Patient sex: F
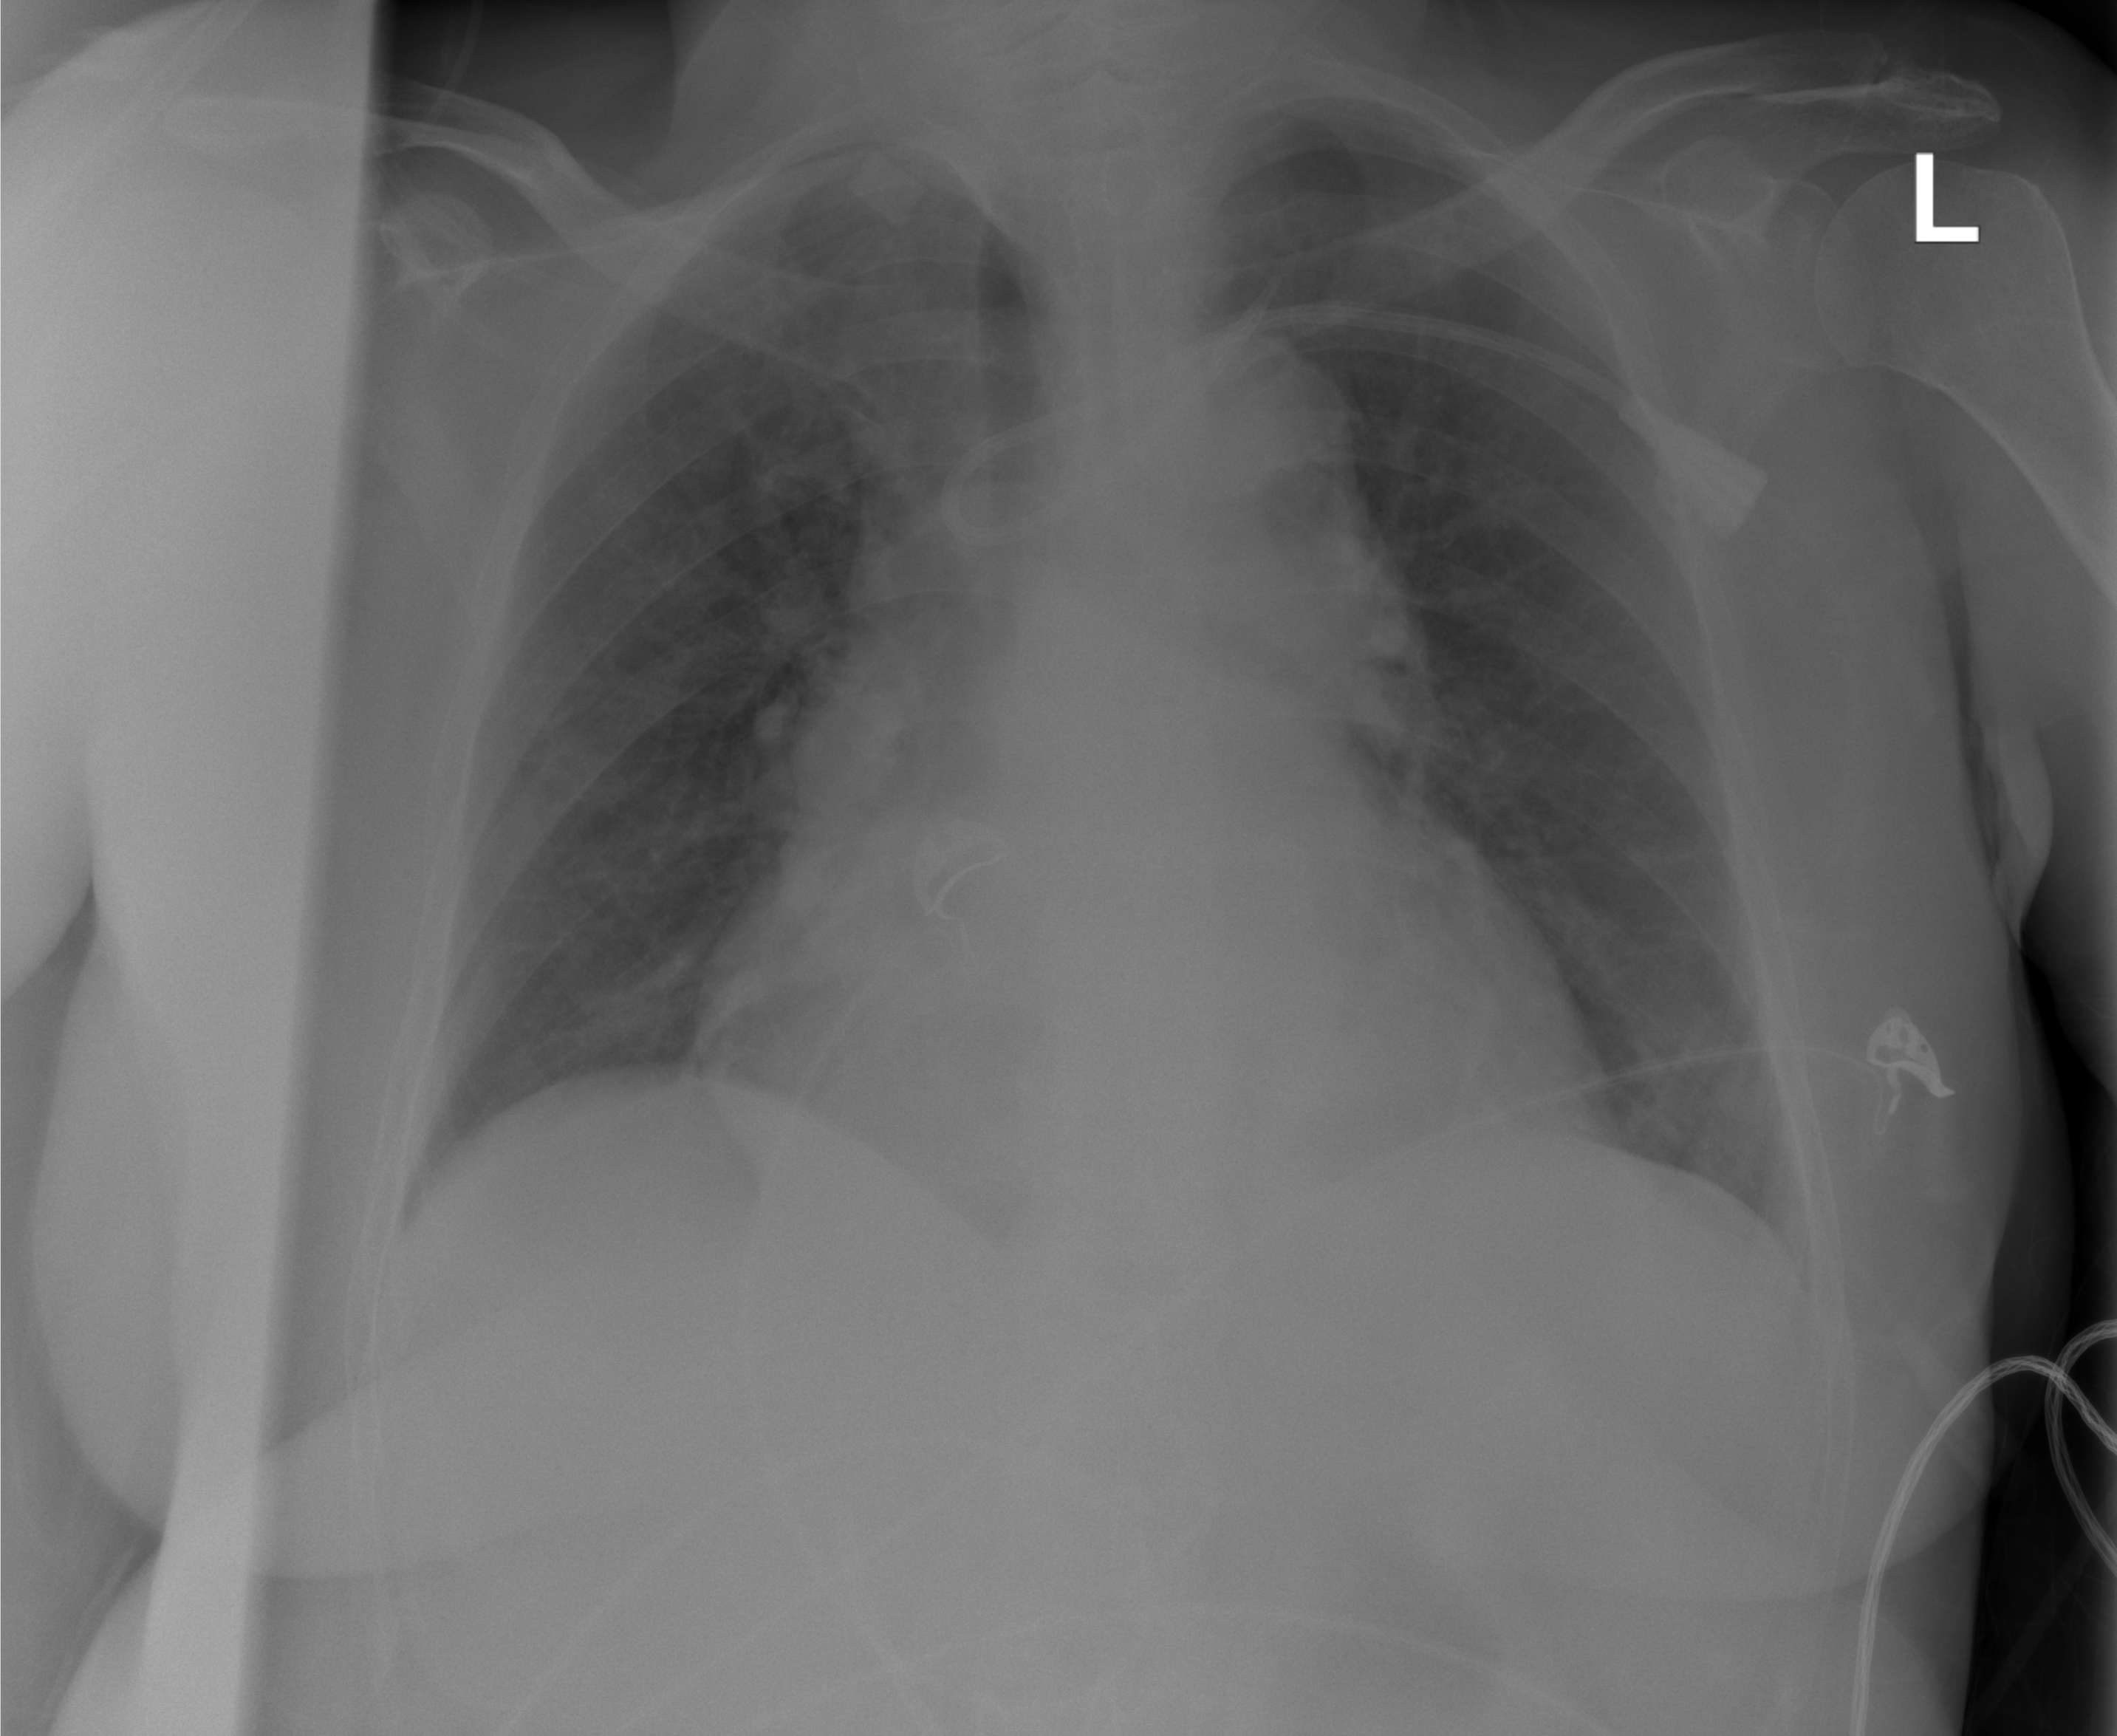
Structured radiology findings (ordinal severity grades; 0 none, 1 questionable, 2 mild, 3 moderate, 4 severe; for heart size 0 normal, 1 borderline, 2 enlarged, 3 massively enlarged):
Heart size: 2
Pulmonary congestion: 1
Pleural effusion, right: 0
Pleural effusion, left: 0
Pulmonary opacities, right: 0
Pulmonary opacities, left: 0
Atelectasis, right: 0
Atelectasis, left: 0